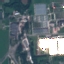
Label: Industrial